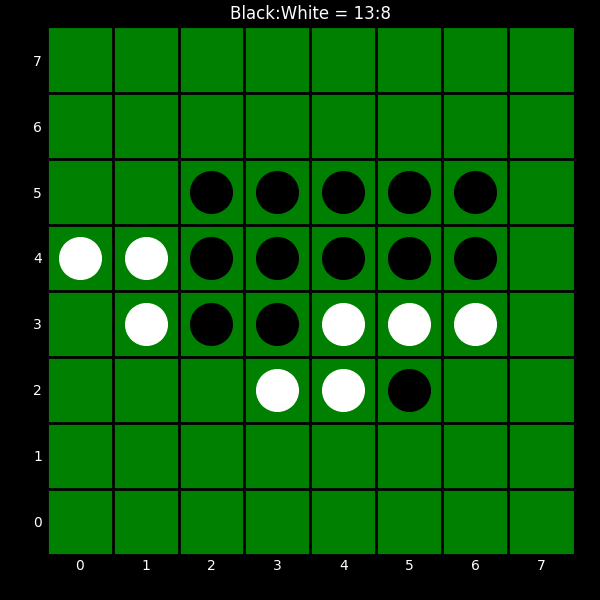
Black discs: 13
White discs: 8